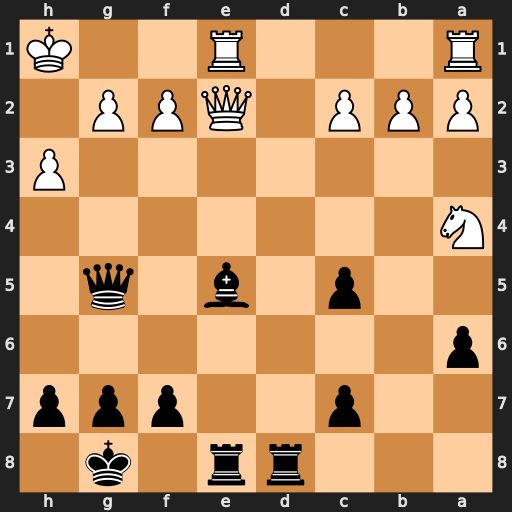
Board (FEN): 3rr1k1/2p2ppp/p7/2p1b1q1/N7/7P/PPP1QPP1/R3R2K
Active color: b
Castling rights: -
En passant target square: -
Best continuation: Qf4 g3 Qxa4